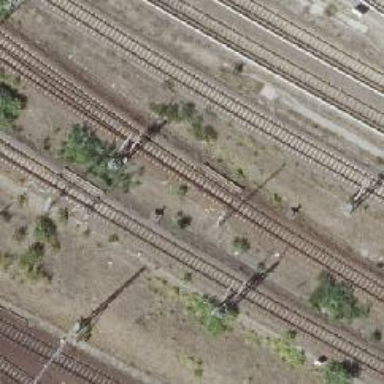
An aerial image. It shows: Railway switch with the turnout on the right side.